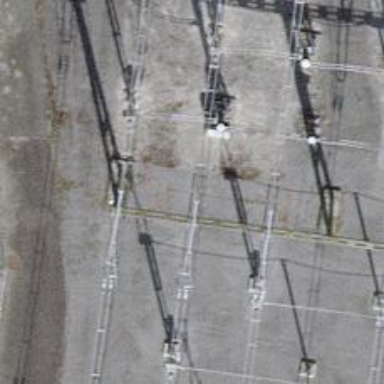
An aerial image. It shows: Insulator used in power equipment.